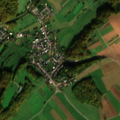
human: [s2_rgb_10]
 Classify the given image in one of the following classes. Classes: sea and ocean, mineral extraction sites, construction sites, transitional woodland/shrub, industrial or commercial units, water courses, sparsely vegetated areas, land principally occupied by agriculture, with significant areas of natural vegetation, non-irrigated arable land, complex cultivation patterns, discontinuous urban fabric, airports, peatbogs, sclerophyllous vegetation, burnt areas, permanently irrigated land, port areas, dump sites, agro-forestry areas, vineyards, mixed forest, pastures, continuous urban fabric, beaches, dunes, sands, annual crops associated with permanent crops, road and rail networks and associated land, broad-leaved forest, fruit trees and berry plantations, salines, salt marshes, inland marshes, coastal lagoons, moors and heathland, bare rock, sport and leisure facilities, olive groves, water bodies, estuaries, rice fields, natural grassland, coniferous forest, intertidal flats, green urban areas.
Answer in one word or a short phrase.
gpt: discontinuous urban fabric, non-irrigated arable land, pastures, broad-leaved forest